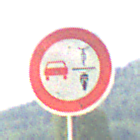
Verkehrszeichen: VerbotUeberholenEinspurigeFahrzeuge
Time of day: SunriseSunset
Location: Outdoor (Nature)
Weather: PartlyCloudy
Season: NotSpecified
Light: Natural